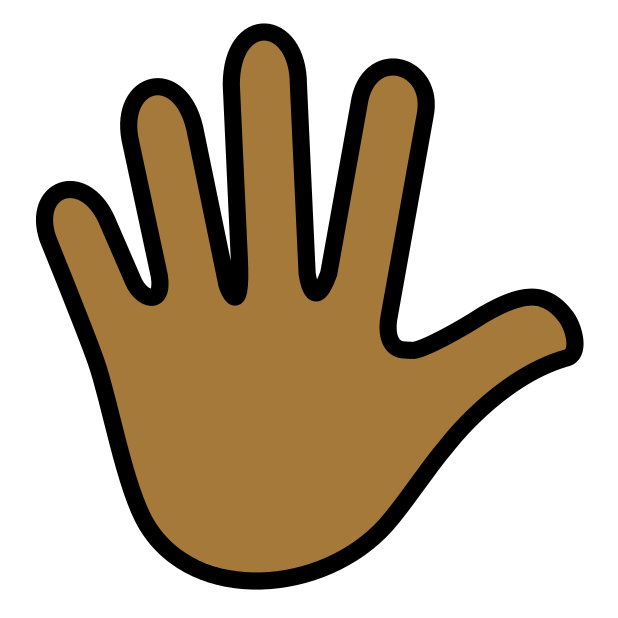
hand with fingers splayed: medium-dark skin tone